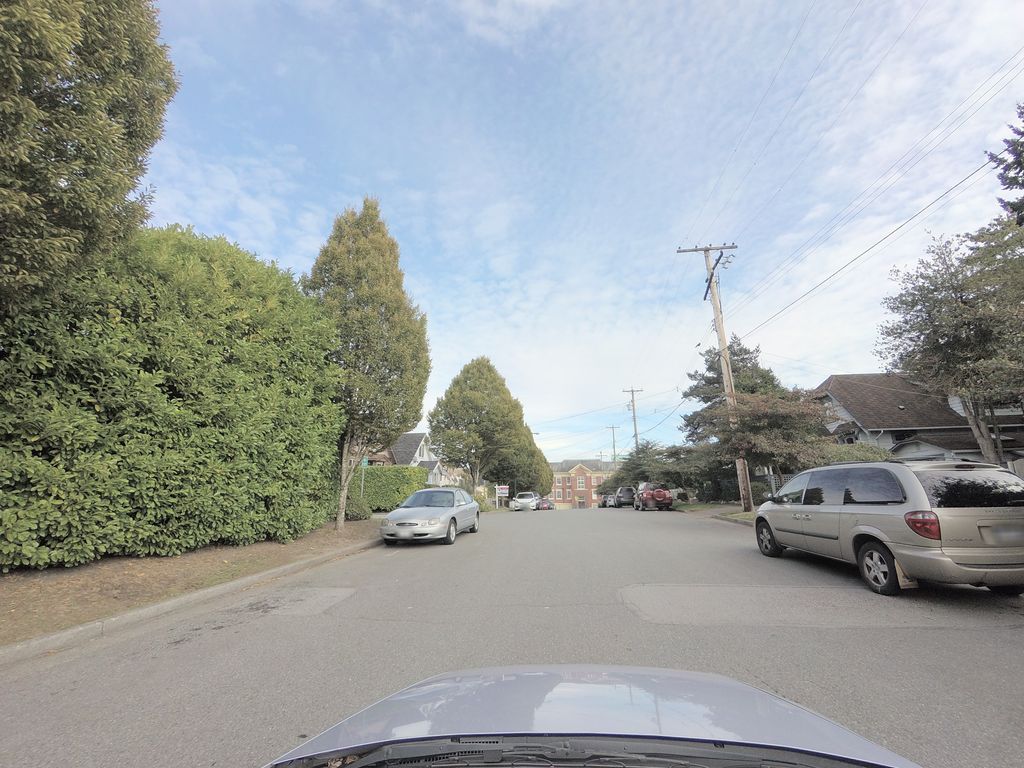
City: vancouver